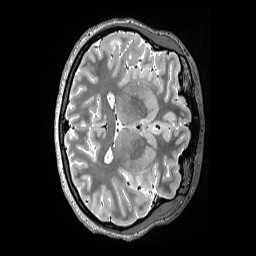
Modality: T2w
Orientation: axial
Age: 25
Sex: female
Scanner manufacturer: siemens
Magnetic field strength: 3 T
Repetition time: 3.2 s
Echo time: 0.564 s